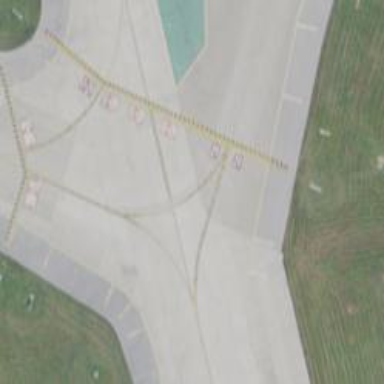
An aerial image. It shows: View of taxiway at the airport.